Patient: sex M, age 61
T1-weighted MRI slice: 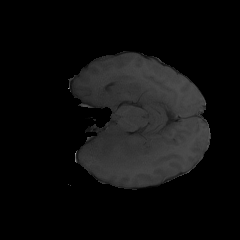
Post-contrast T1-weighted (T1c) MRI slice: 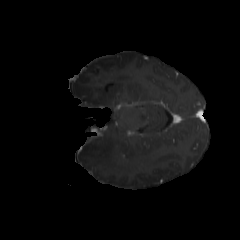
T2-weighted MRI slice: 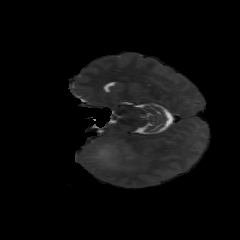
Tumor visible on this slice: yes
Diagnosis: Glioblastoma, IDH-wildtype
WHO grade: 4